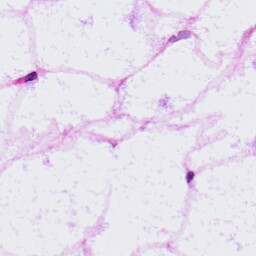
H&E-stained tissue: LymphNode